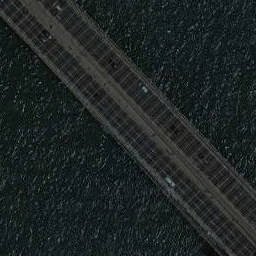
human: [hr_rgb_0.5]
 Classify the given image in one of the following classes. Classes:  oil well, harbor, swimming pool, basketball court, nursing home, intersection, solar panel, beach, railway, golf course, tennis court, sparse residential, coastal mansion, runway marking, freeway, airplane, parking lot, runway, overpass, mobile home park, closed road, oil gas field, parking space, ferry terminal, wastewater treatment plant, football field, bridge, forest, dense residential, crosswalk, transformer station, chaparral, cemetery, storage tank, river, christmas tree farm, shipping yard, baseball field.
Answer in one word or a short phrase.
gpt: bridge